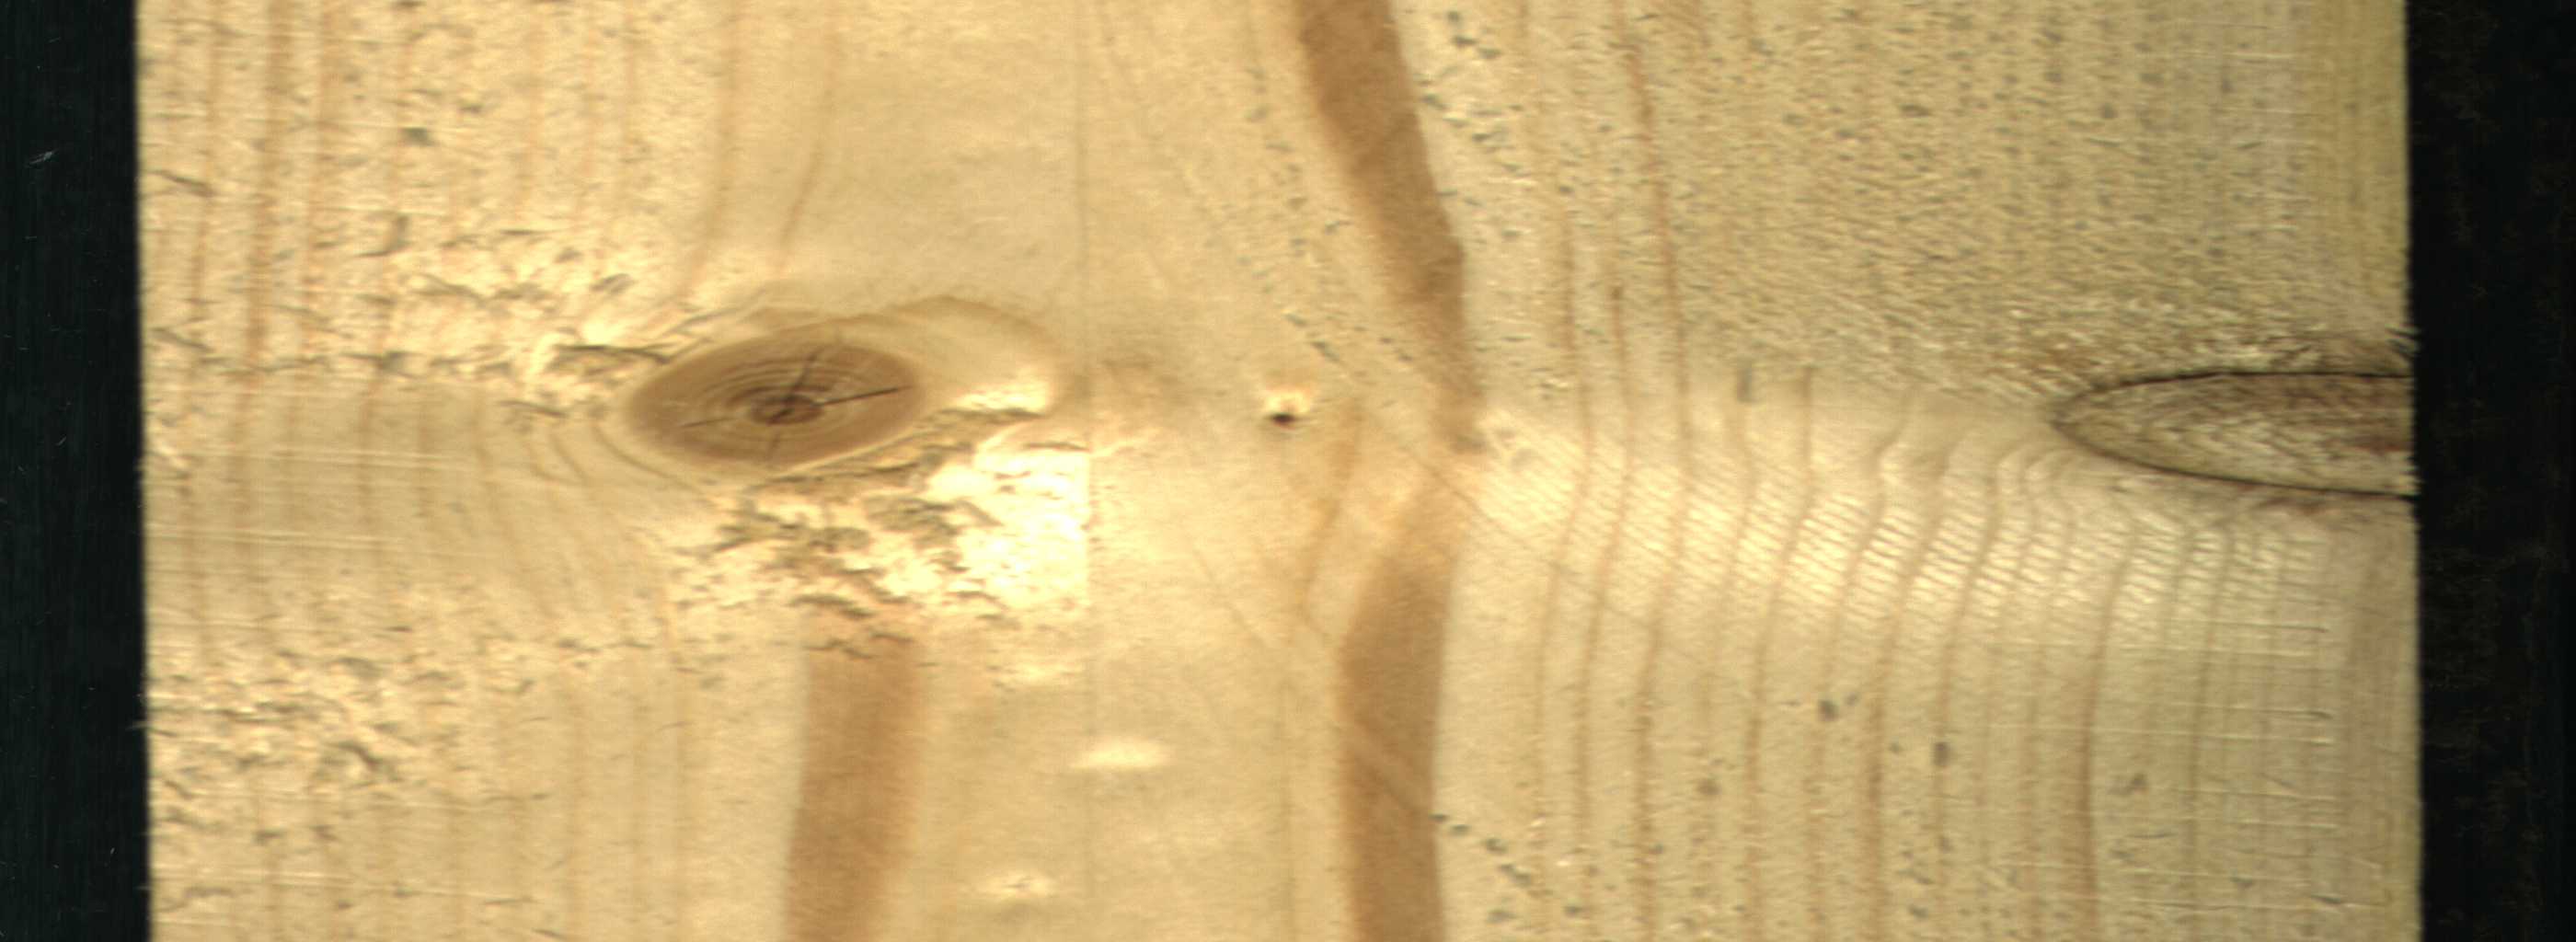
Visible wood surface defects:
Quartzity
Quartzity
knot_with_crack
Dead_Knot
Dead_Knot